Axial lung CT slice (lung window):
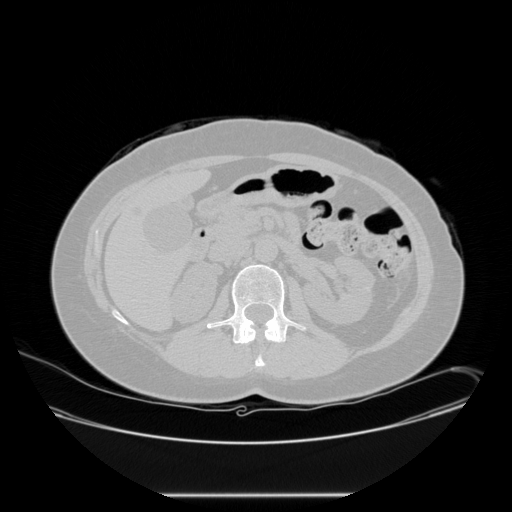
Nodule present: no